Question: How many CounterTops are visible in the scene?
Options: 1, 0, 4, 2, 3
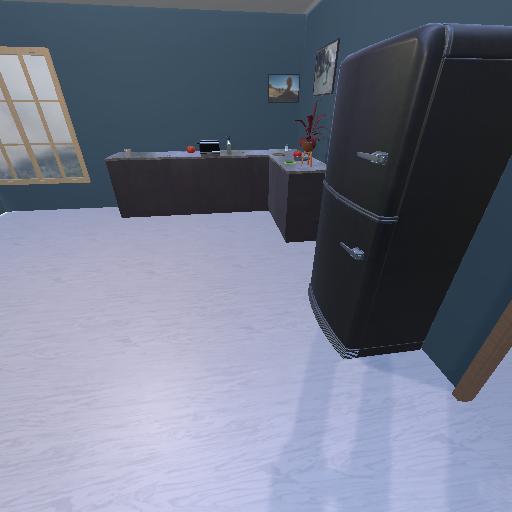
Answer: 1